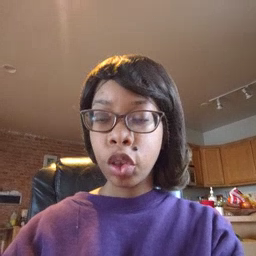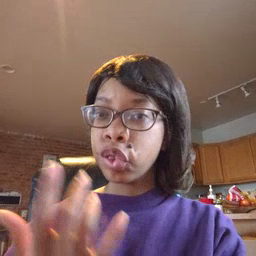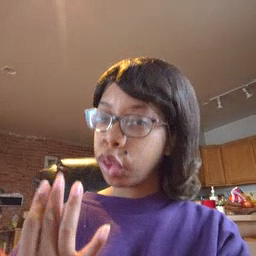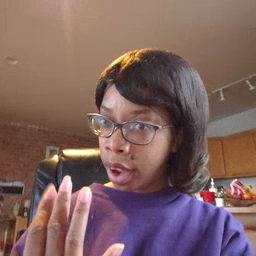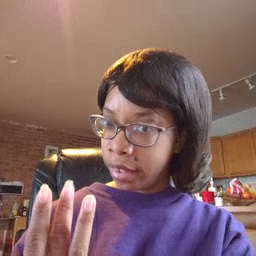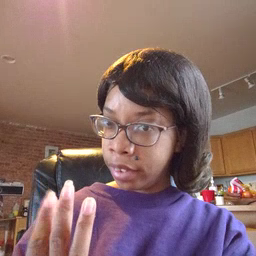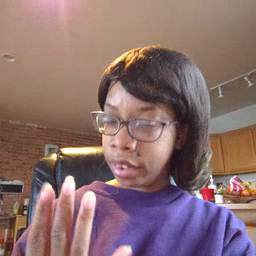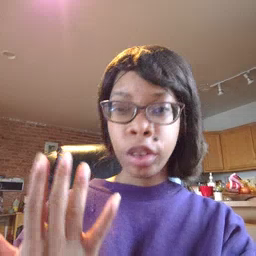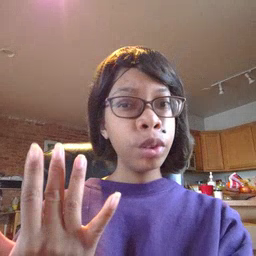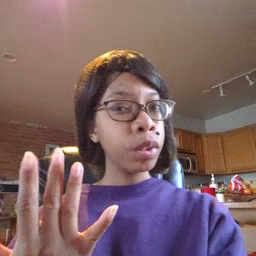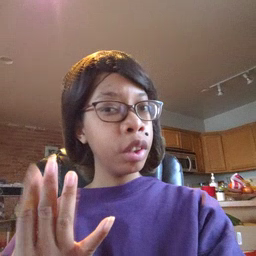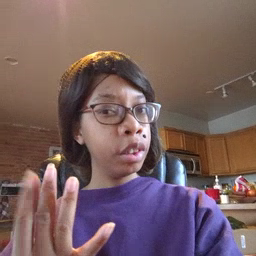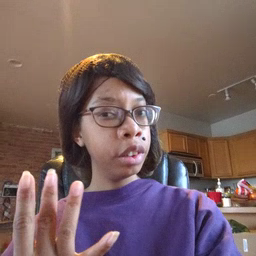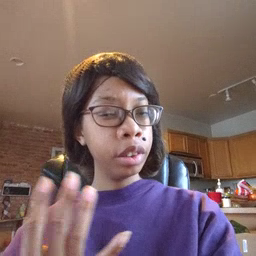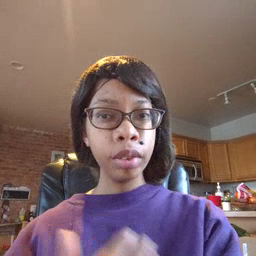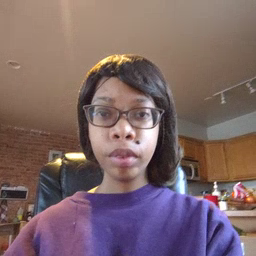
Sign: wait